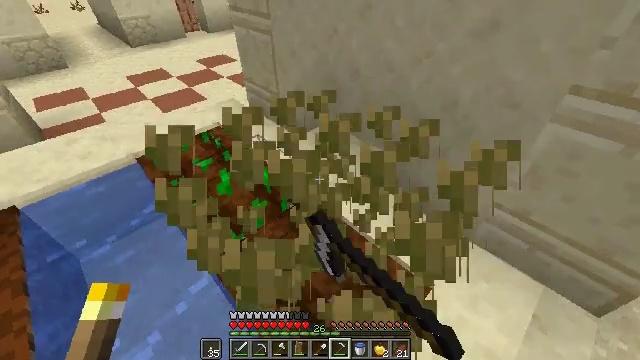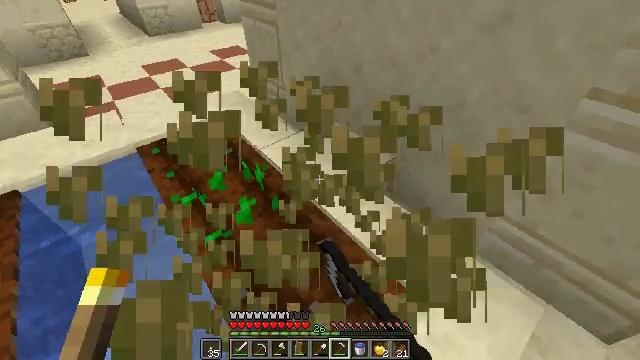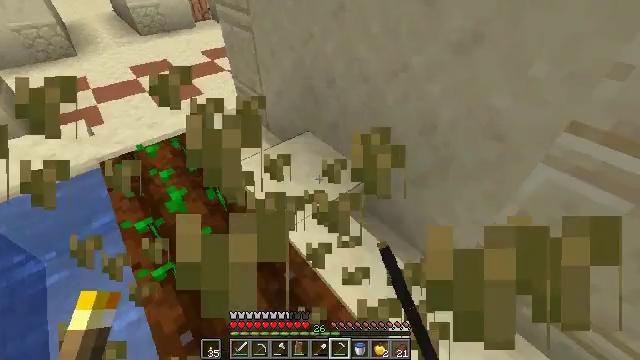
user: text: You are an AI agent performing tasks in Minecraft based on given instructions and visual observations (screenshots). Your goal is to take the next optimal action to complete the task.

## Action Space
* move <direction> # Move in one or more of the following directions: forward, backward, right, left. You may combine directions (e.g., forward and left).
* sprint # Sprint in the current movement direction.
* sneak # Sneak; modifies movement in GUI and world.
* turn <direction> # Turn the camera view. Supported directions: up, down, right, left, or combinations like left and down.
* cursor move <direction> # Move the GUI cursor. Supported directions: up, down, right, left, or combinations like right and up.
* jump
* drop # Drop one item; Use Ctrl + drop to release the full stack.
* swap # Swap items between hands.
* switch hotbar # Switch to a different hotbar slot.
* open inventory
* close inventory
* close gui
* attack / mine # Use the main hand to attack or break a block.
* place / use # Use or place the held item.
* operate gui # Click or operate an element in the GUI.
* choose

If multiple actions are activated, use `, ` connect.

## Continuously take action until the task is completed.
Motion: motion action
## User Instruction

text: Harvest wheat from the field.
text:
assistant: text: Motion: move forward and move right, turn left and down
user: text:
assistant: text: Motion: move forward and move right
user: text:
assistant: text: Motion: no_op